【题型】解答题　【知识点】平面几何　【难度】easy
已知, 如图：在平行四边形 $ABCD$ 中, 对角线 $AC, BD$ 交于点 $O$, 点 $E$ 是边 $BC$ 延长线上一点, 连接 $AE$, 交 $BD$ 于点 $F$, 交 $CD$ 于点 $G$。

(1) 求证：$AF^2 = FG \cdot FE$；

(2) 连接 $CF$, 如果 $\angle DAE = \angle FCD$, 求证：四边形 $ABCD$ 是菱形。
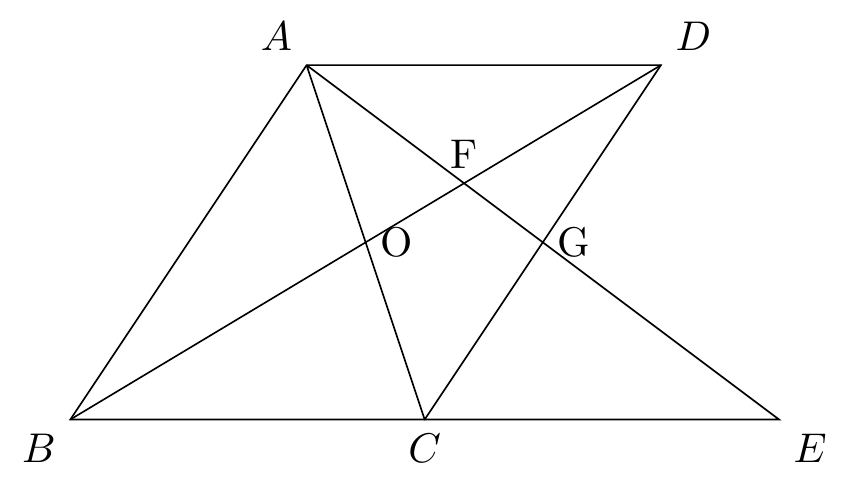
【解答】
解：(1)证明：$\because$ 平行四边形 $ABCD$ 中,

$\therefore AB // CD$, $AD // BC$,

$\therefore \triangle AFB \sim \triangle GFD$, $\triangle AFD \sim \triangle EFB$,

$\therefore \frac{FD}{BF} = \frac{FG}{AF}$, $\frac{AF}{EF} = \frac{FD}{BF}$,

$\therefore \frac{AF}{EF} = \frac{FG}{AF}$,

$\therefore AF^2 = FG \cdot FE$；

(2)证明：如图：$\because AD // BC$.

$\therefore \angle E = \angle DAE$,

$\because \angle DAE = \angle FCD$,

$\therefore \angle E = \angle FCD$,

$\because \angle GFC = \angle CFE$,

$\therefore \triangle GFC \sim \triangle CFE$,

$\therefore \frac{CF}{EF} = \frac{FG}{CF}$,

$\therefore CF^2 = FG \cdot FE$,

$\because AF^2 = FG \cdot FE$,

$\therefore AF = CF$,

$\because$ 平行四边形 $ABCD$ 中, 对角线 $AC$、$BD$ 交于 $O$,

$\therefore AO = OC$,

$\therefore OF \perp AC$, 即：$BD \perp AC$,

$\therefore$ 平行四边形 $ABCD$ 是菱形。
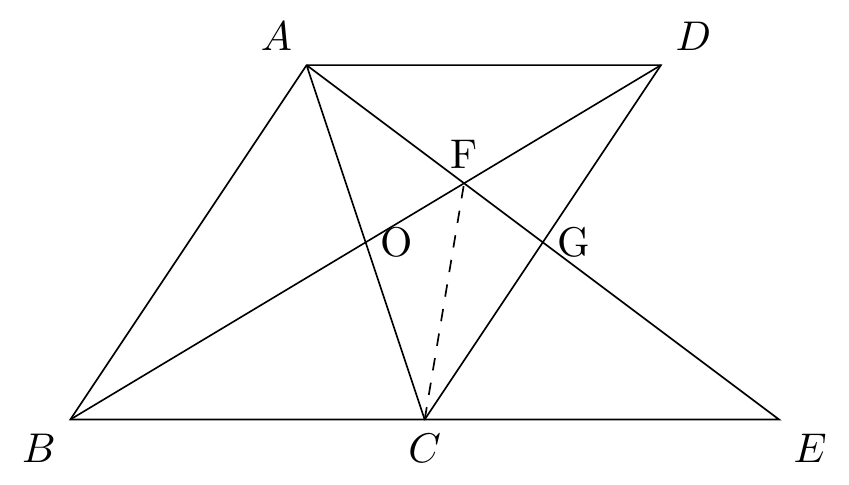